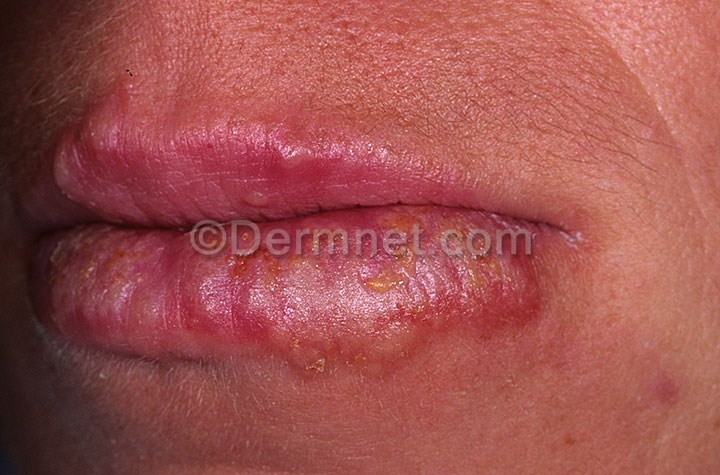
Disease: Warts Molluscum and other Viral Infections